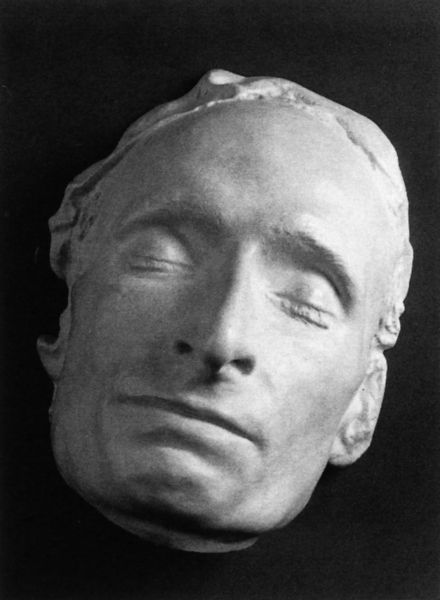
Titel: Totenmaske von Blaise Pascal
Institution: Magny-les-Hameaux, Musée national de Port-Royal des Champs
Schlagwörter: kopf, mann, schlaf, grau, mund, nase, ohr, schwarz, weiss, augen, gesicht, porträt, kinn, lippen, geschlossen, foto, maske, halbglatze, geschlossene augen, doppelkinn, gips, abdruck, totenmaske, totenmaski